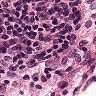
Metastatic tissue present: no